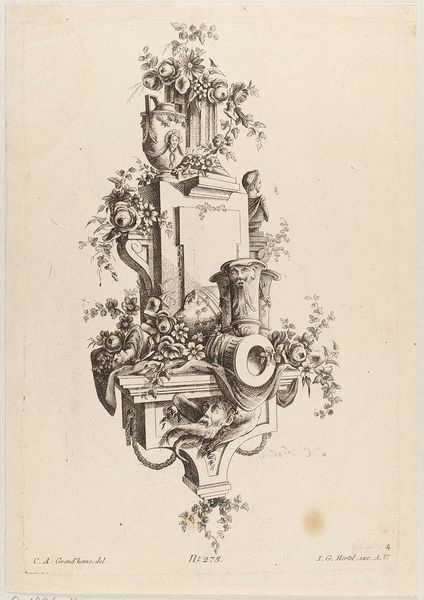
Titel: Konsole, Blatt 4 aus einer Folge von Inschrifttafeln, Urnen und Blumen
Künstler: Karl August Grossmann
Standort: Hamburg
Institution: Museum für Kunst und Gewerbe Hamburg
Schlagwörter: blumen, architektur, pflanzen, brustbild, vase, papier, grafik, graphik, fotografie, photographie, maske, druck, druckgraphik, druckgrafik, radierung, girlanden, konsole, kupferstich, urne, details, monument, groteske, reproduktionen, blumengewinde, druckerzeugnisse, blüte, büste, schulterbüste, ornamentstich, vorlageblätter